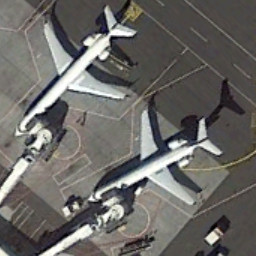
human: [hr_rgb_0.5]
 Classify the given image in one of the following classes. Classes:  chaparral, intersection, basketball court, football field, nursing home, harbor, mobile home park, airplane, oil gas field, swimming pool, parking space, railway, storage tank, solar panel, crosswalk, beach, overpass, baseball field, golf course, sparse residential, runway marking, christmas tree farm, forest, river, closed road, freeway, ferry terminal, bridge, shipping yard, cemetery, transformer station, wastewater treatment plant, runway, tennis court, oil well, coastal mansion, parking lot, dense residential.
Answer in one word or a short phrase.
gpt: airplane